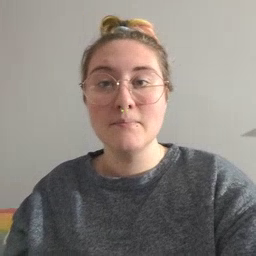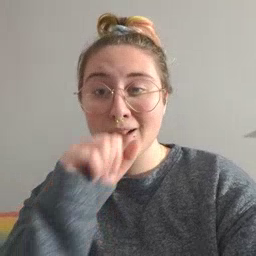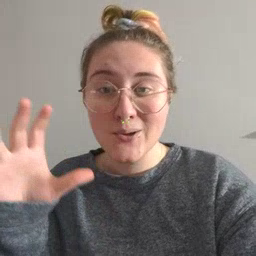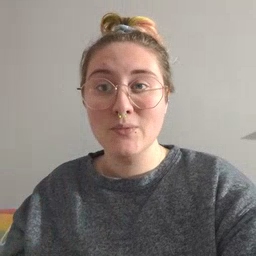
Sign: balloon